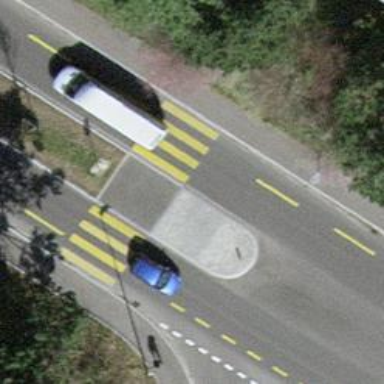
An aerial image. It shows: Uncontrolled zebra crossing with visible markings on the road.